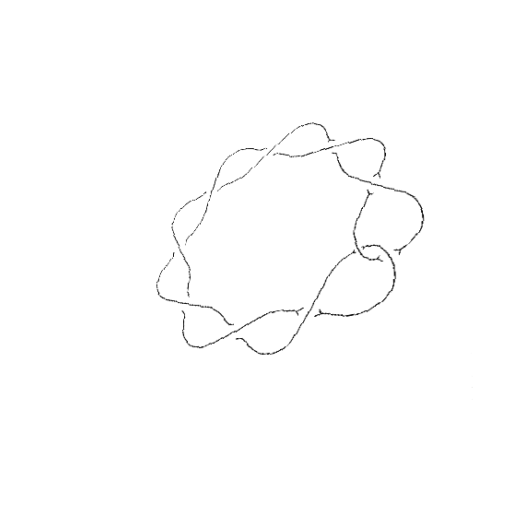
Crossing number: 10